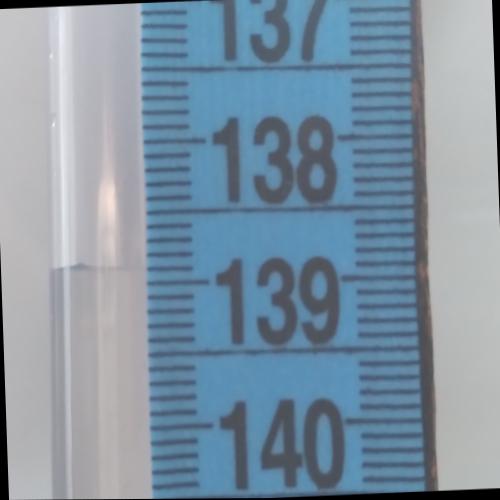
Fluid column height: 138.9 cm